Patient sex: M
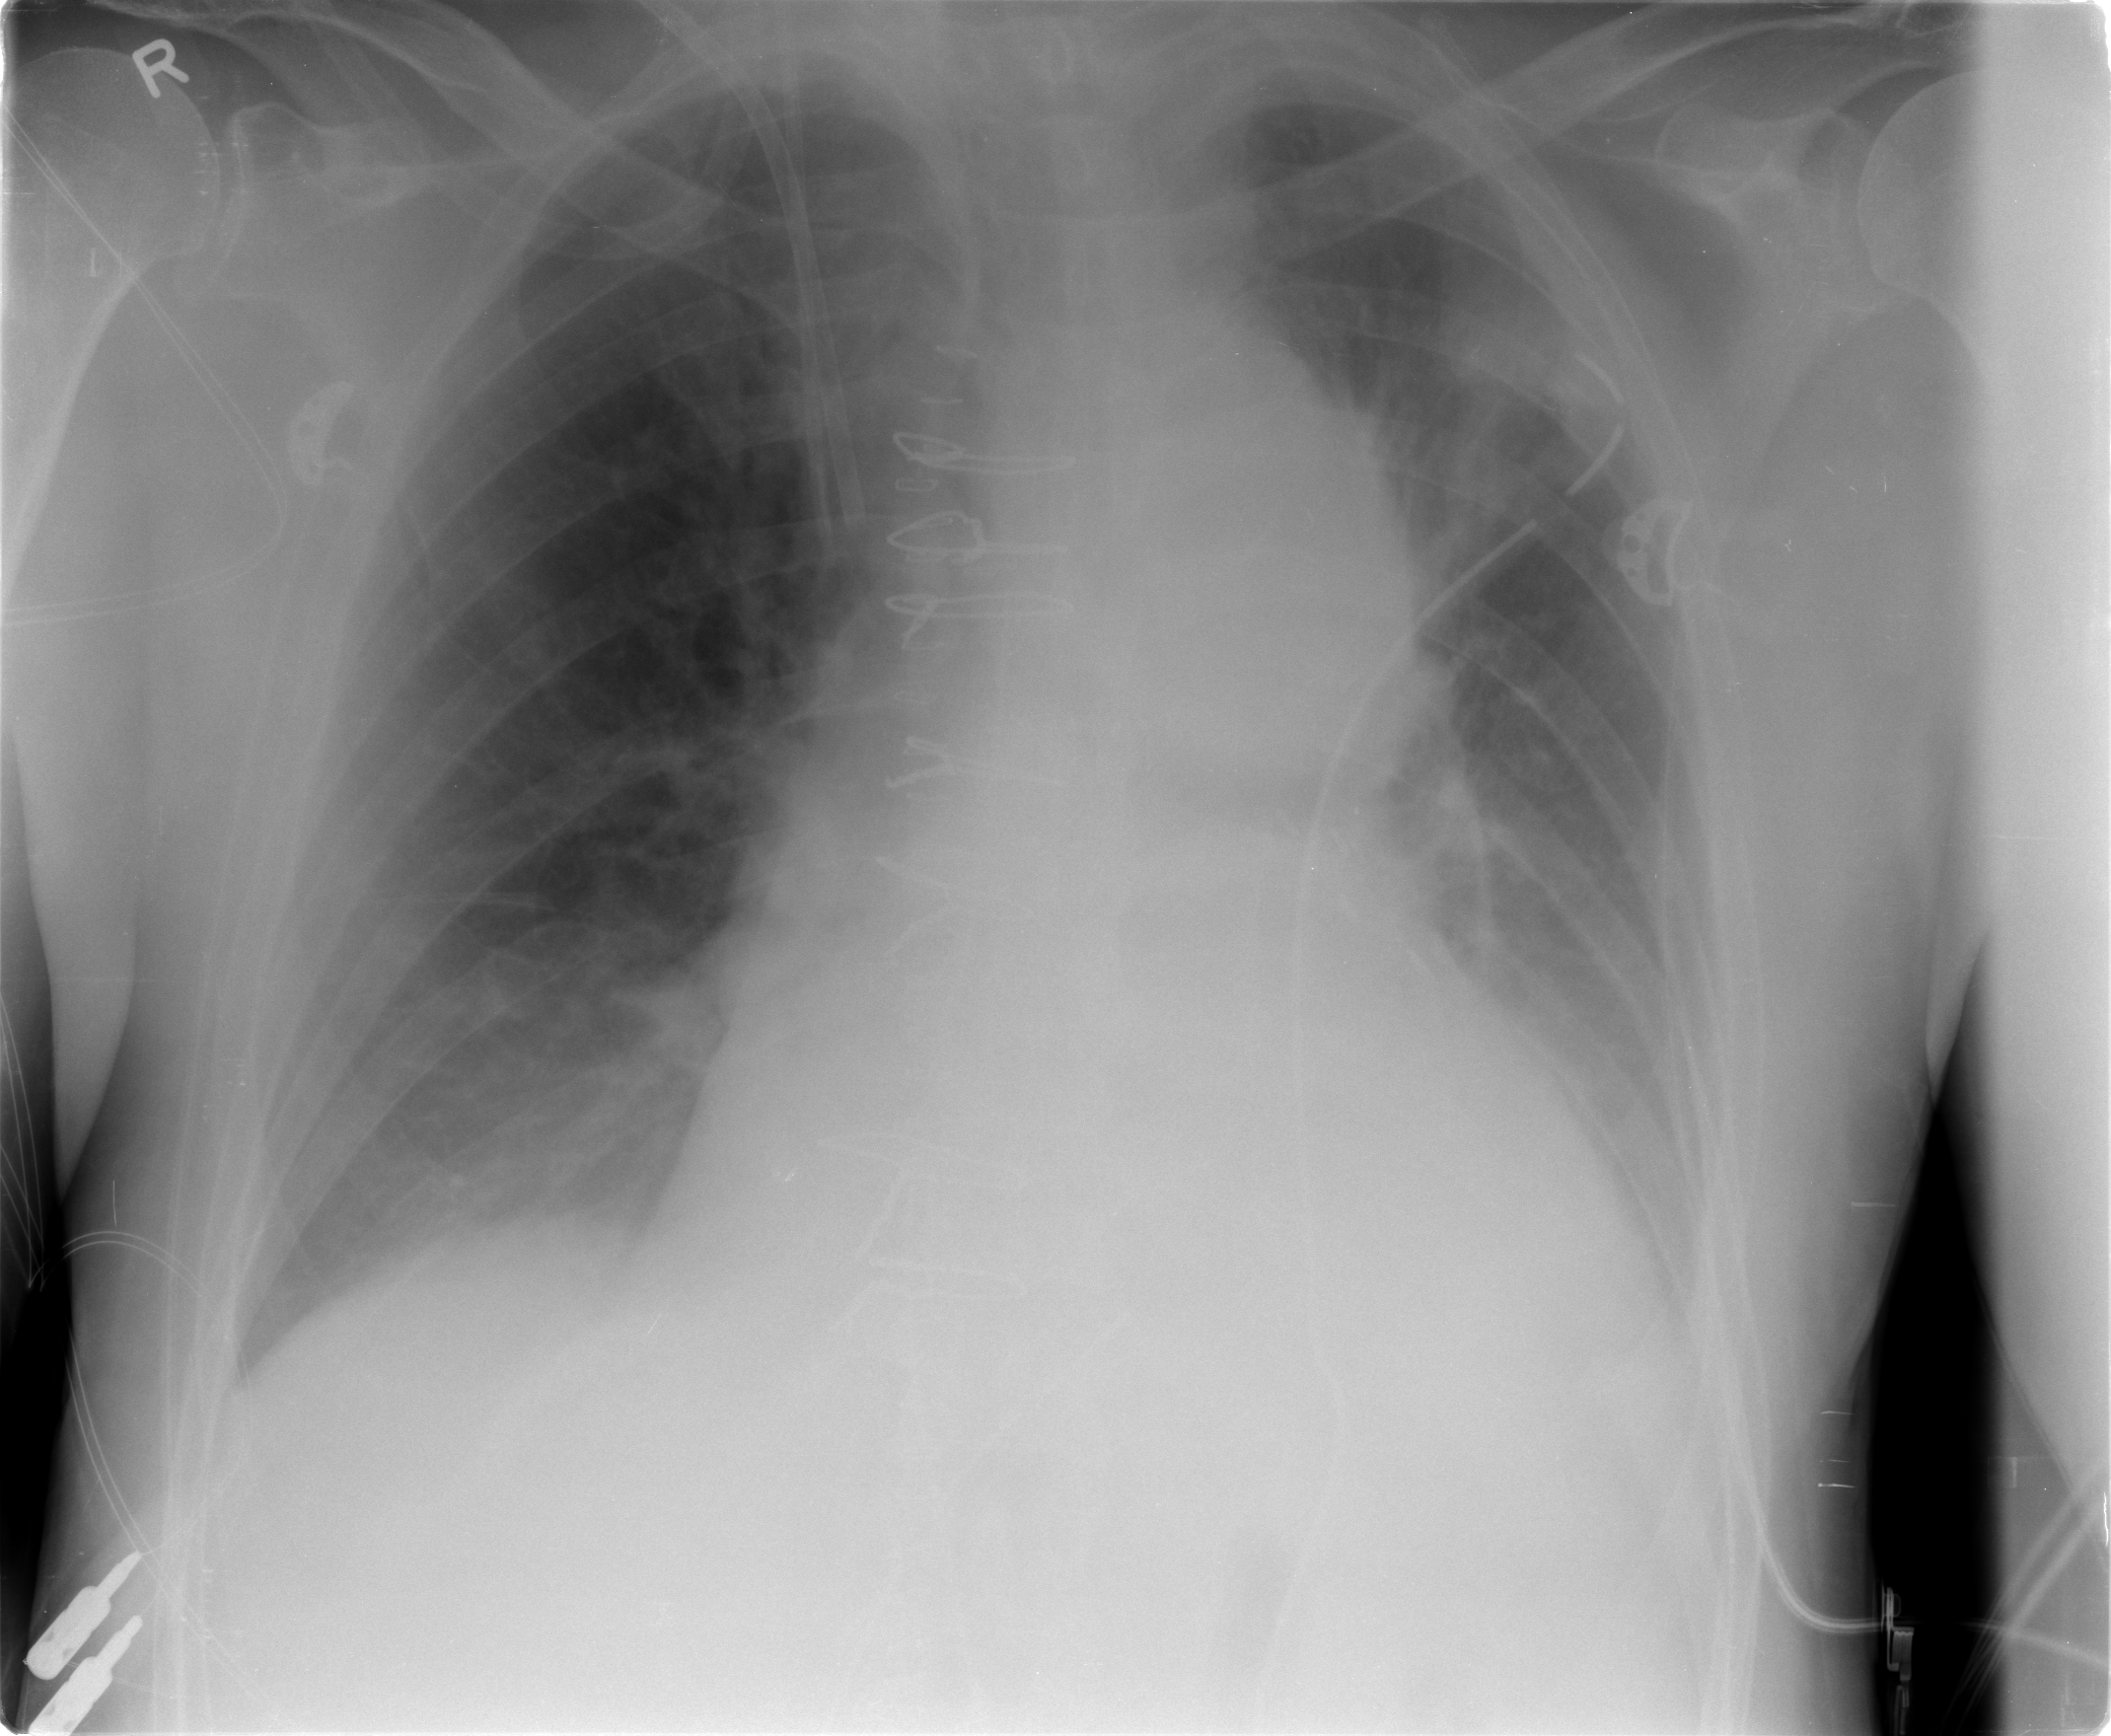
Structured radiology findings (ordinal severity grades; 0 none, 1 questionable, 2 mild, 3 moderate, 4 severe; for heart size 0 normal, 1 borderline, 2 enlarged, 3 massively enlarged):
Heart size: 2
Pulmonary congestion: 0
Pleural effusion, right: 0
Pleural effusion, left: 2
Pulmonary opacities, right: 0
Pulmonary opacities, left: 0
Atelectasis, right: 2
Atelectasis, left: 2